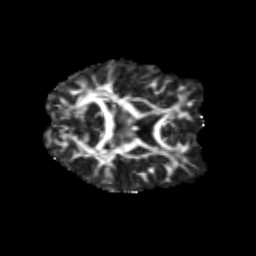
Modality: FA
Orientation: axial
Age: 23
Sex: female
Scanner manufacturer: siemens
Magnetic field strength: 3 T
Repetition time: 3.5 s
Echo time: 0.125 s